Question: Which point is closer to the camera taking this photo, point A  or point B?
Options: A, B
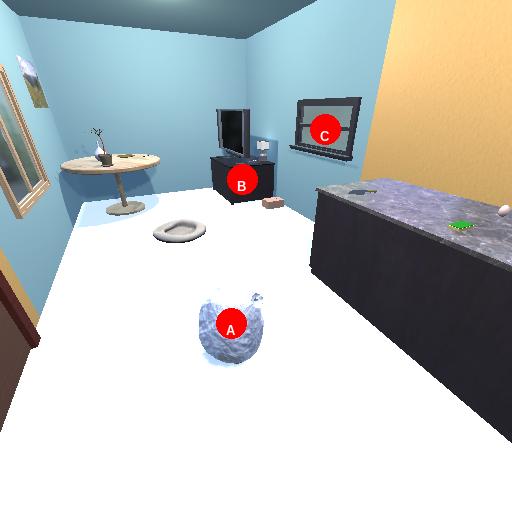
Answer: A